Field crop: maize
Growth stage: 2
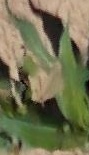
Species: maize